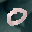
Label: 0